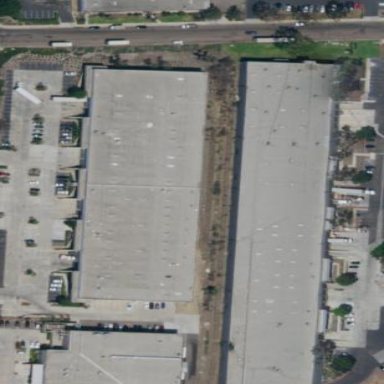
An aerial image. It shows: Industrial building.